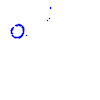
Particle: proton